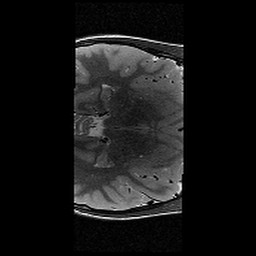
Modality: T2w
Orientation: axial
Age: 13
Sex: female
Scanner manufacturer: siemens
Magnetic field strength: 3 T
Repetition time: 8.46 s
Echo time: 0.067 s